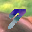
Label: 7